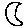
Label: moon